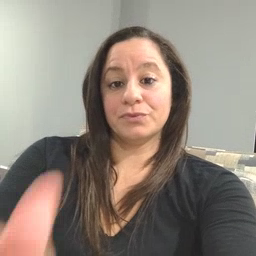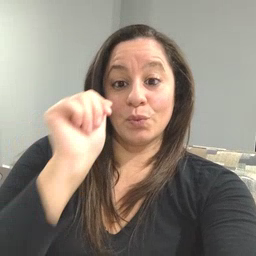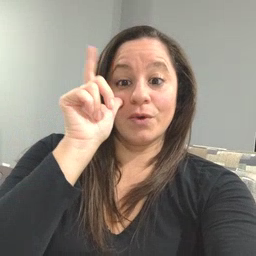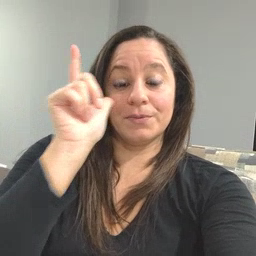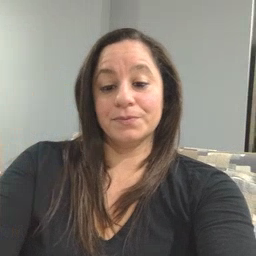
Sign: awake